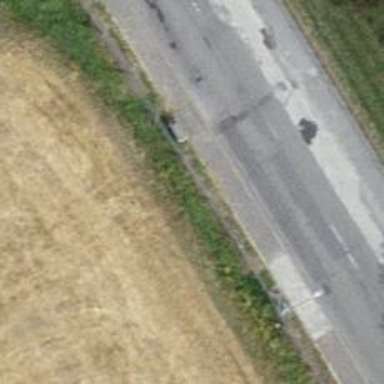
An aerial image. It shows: Bus stop along the road.